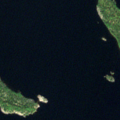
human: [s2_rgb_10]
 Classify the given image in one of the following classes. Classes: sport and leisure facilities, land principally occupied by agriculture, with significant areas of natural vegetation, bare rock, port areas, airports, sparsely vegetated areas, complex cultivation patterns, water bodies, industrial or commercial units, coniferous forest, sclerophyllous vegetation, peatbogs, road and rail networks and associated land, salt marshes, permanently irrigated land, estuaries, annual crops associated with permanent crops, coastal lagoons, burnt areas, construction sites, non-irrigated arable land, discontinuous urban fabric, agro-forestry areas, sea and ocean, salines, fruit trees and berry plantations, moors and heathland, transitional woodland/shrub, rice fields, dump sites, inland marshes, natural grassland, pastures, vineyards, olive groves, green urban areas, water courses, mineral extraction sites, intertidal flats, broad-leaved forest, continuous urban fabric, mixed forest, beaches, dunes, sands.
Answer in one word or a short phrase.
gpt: coniferous forest, water bodies